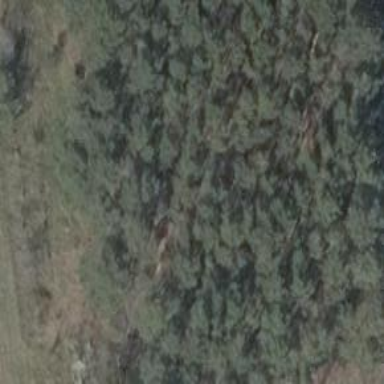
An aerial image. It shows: Forest with evergreen needle-leaved trees.